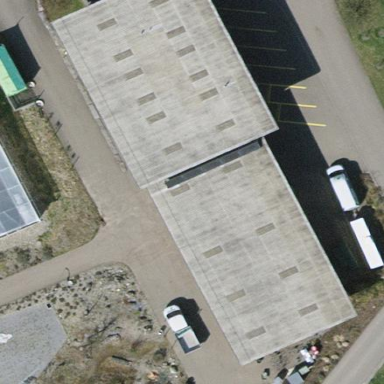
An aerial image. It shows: Supermarket located in building.